Aerial crown-view tile of a tropical tree (Barro Colorado Island, Panama), acquired 20241216:
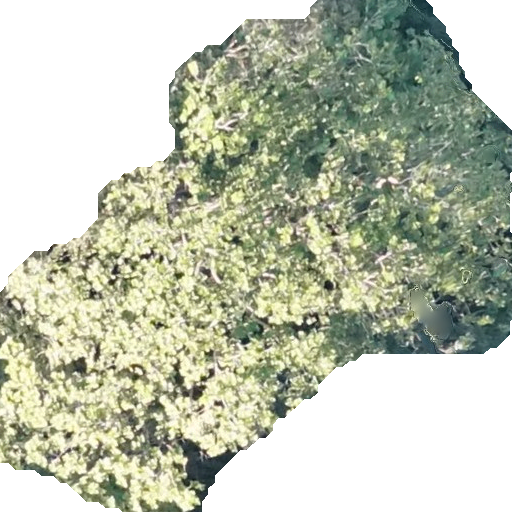
Species: Anacardium excelsum
GBIF accepted scientific name: Anacardium excelsum
Crown area: 262.038 m²